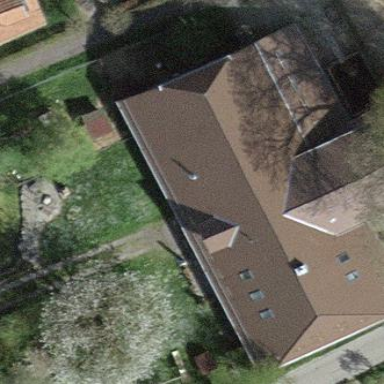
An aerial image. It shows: Farm building.